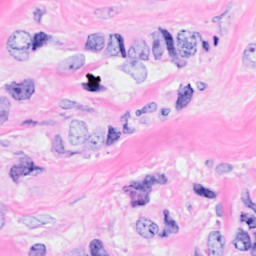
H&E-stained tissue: Breast